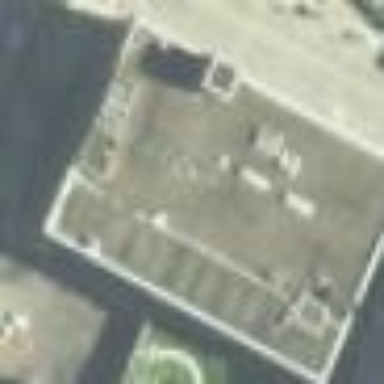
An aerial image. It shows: Office building.